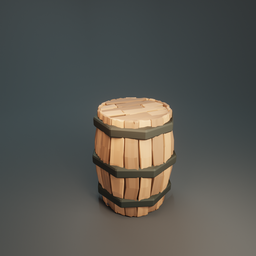
Label: tools